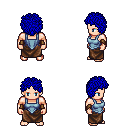
a pixel art fantasy rpg character, male body template, human, light skin, blue vest, robe skirt, blue curly afro hairstyle, cloth bracers, four views (front, back, left, right), 2x2 character sprite sheet, small pixel art, hard edges, no anti-aliasing